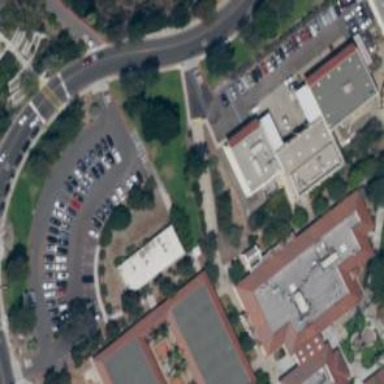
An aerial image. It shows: College building.